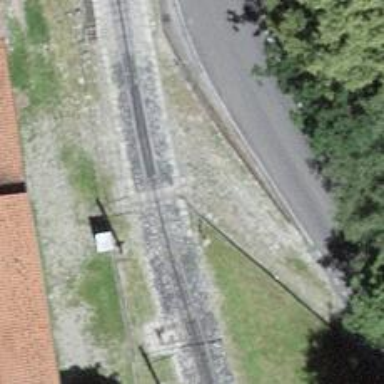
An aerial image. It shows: Cobblestone path.